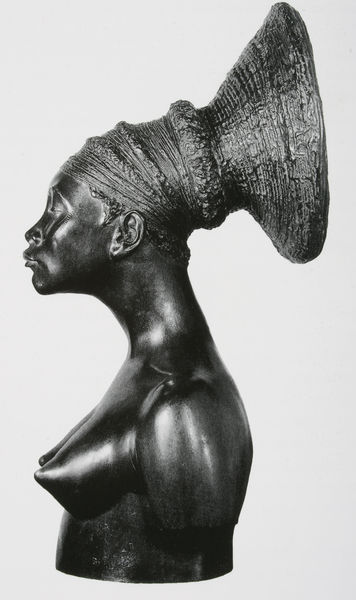
Titel: Mangbetu Woman
Künstler: Malvina Hoffman
Standort: Chicago (Illinois)
Institution: The Field Museum of Natural History
Schlagwörter: nackt, weiß, brust, frau, frisur, haar, holz, hut, mund, ohr, profil, schmuck, schwarz, arm, arme, augen, haarschmuck, figur, haare, mutter, lippen, schulter, skulptur, statue, kopfbedeckung, brüste, farbig, wangen, afrika, primitivismus, nacken, spitz, büste, glanz, seitenansicht, bronze, plastik, brustwarzen, foto, fotografie, afrikanerin, neger, tracht, ebenholz, fot, nippel, hhare